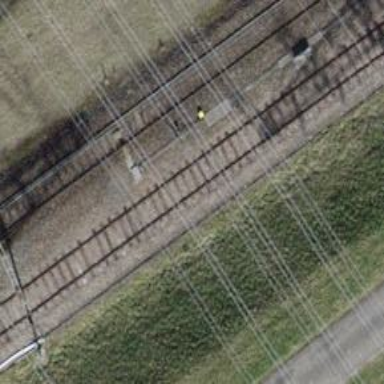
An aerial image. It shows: Railway switch.